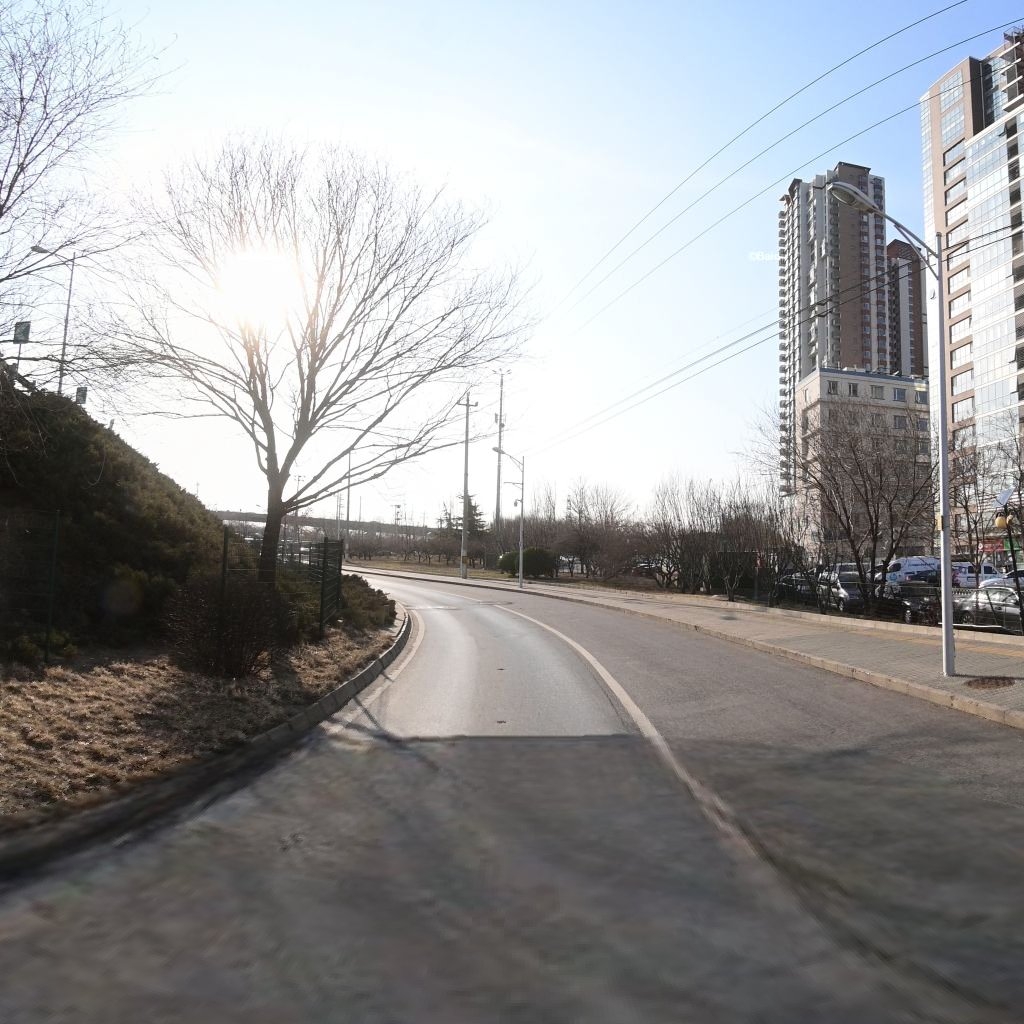
Region: Chaoyang
Road damage annotations: longitudinal crack, manhole cover